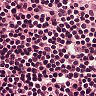
Metastatic tissue present: no